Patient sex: M
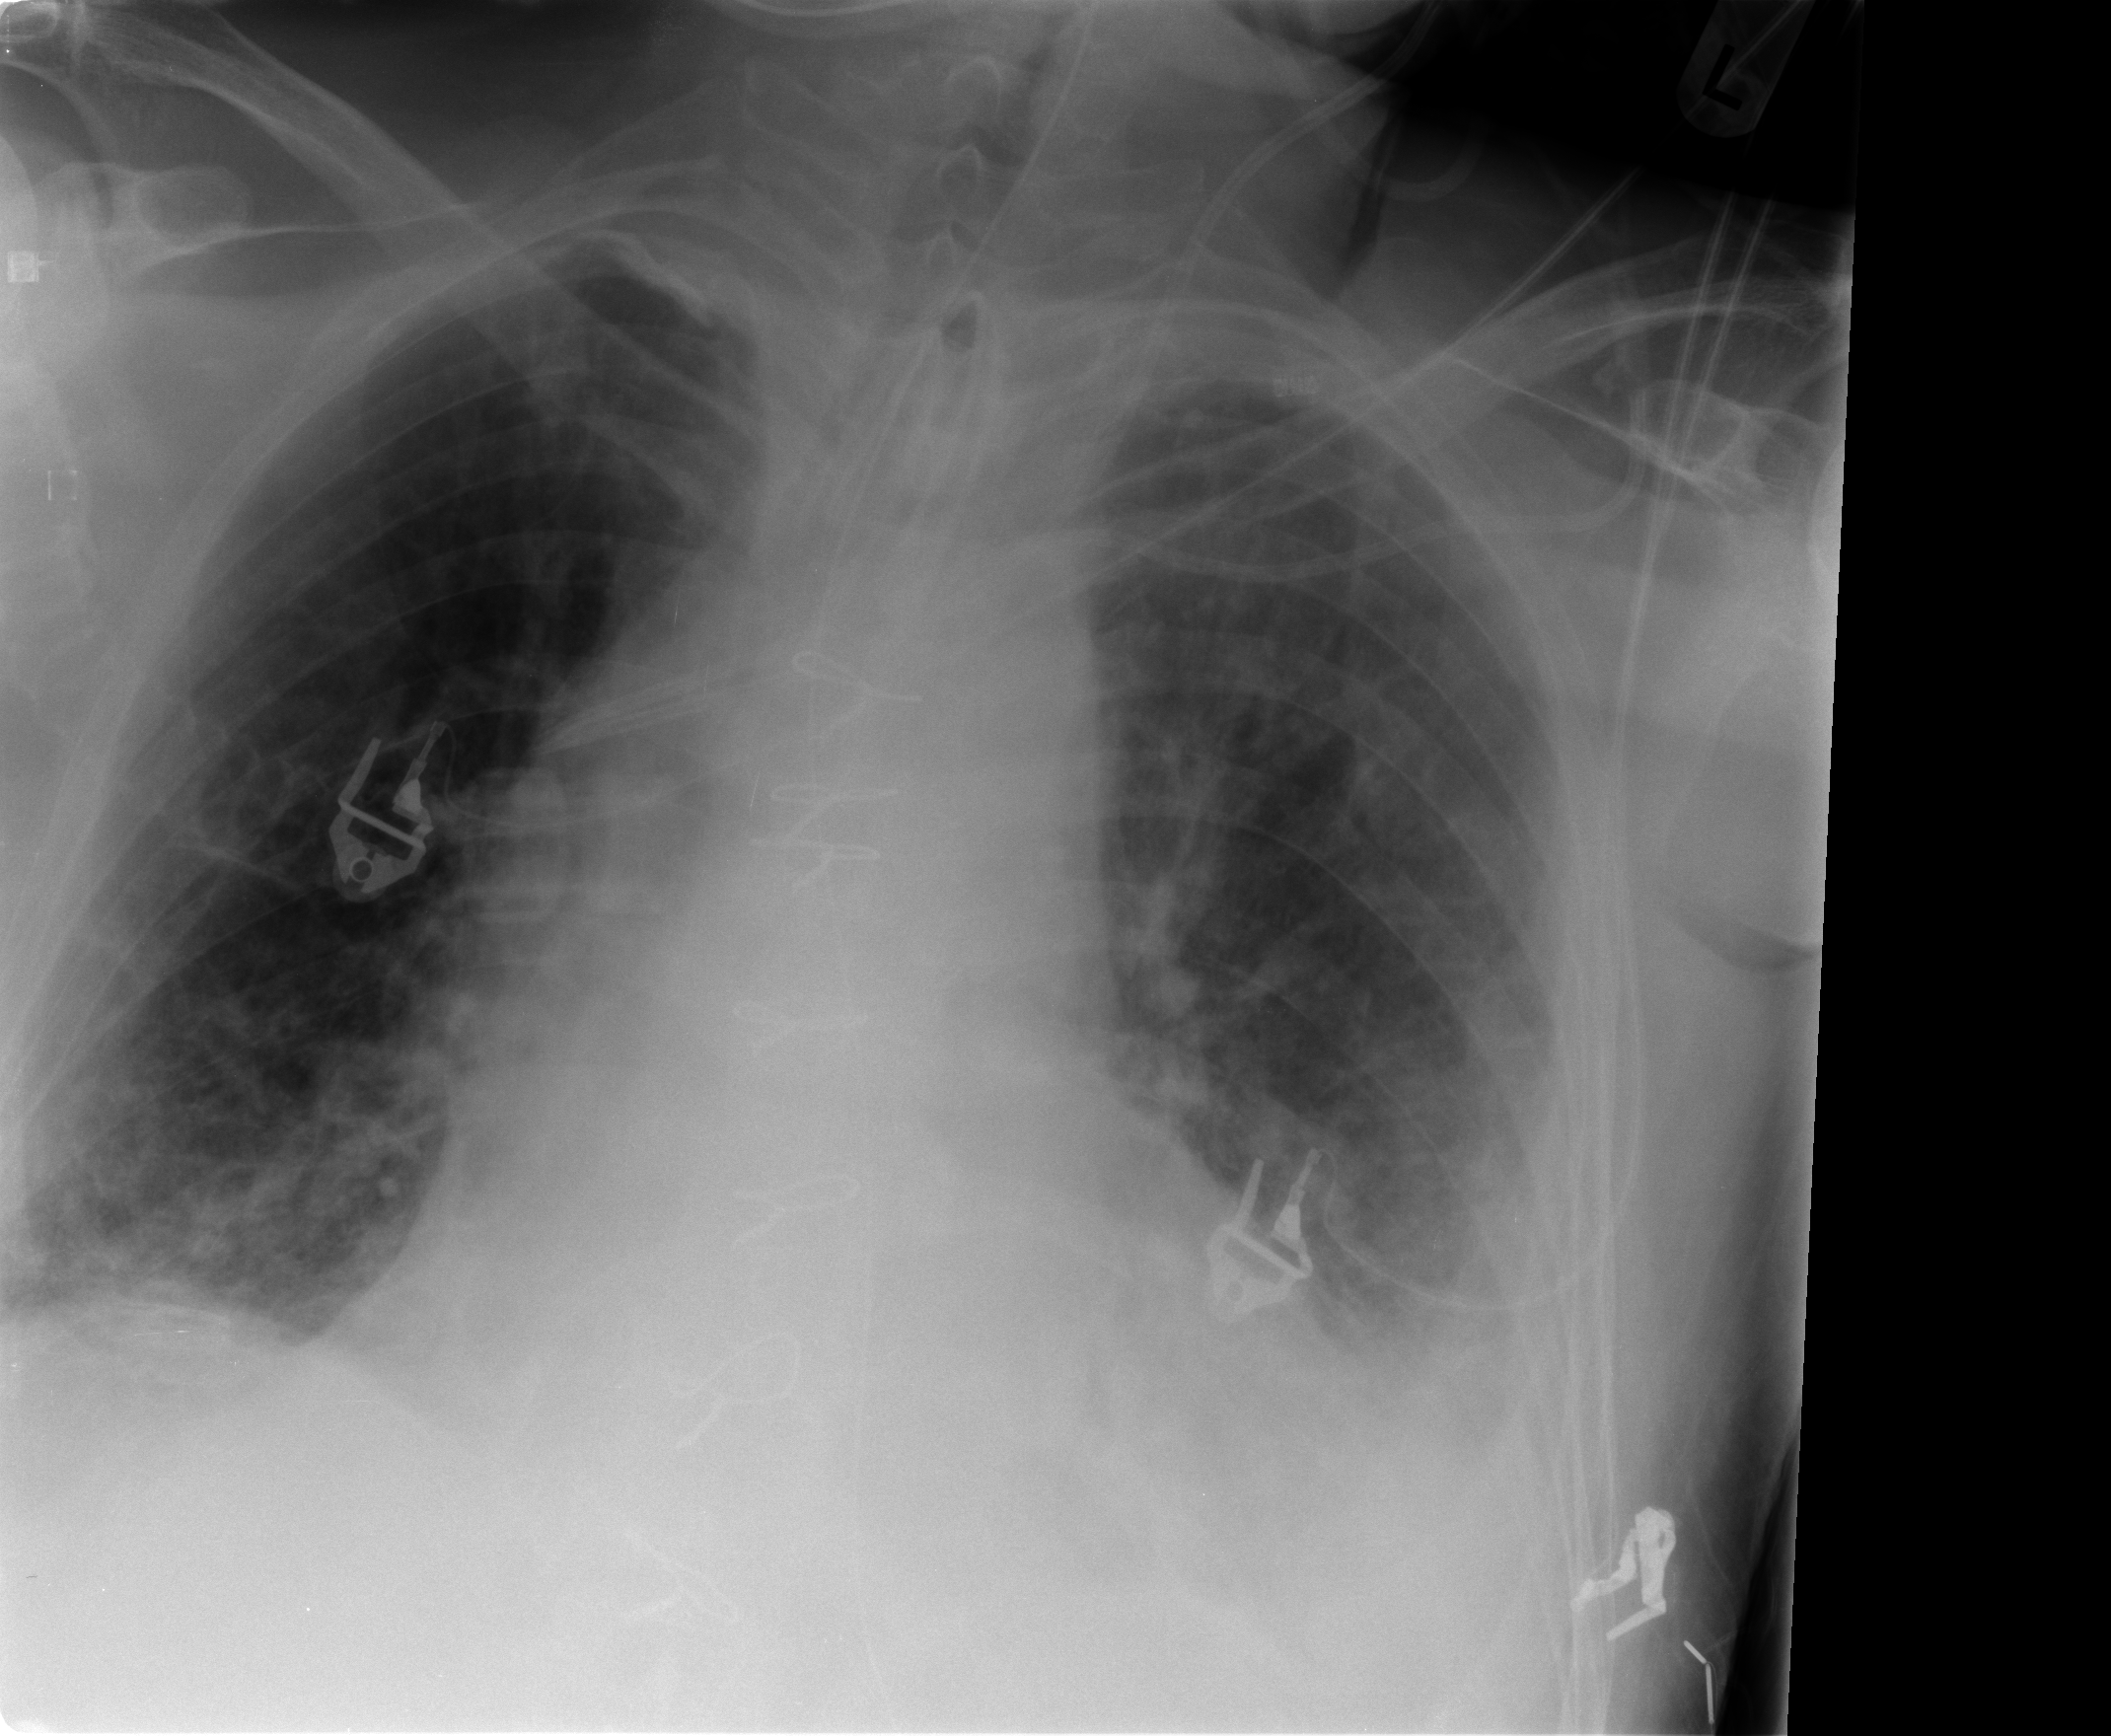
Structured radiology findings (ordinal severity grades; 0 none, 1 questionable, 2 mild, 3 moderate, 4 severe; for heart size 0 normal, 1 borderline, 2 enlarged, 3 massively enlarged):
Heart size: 2
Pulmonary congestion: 2
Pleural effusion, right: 0
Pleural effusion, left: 2
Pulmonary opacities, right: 1
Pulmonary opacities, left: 2
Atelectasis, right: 2
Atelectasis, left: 2